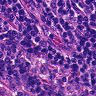
Metastatic tissue present: no